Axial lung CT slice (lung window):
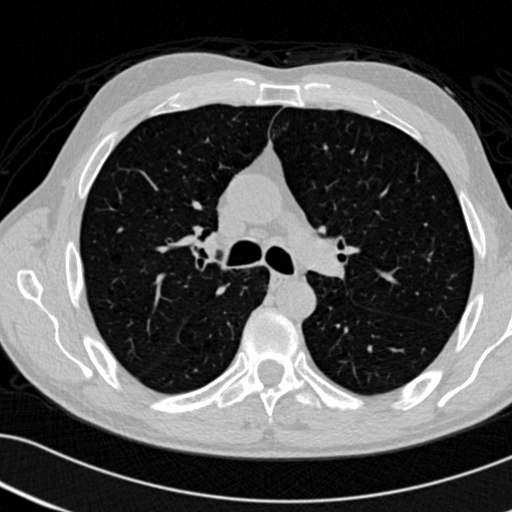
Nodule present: no